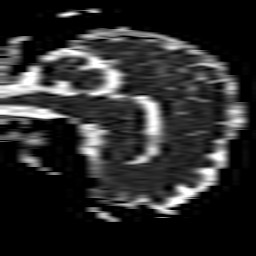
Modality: ADC
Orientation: sagittal
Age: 46
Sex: male
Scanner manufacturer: philips
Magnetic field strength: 1.5 T
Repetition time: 3.497 s
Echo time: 0.07078 s